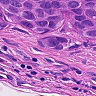
Metastatic tissue present: yes